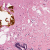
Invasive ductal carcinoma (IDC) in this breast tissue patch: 0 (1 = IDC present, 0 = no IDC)